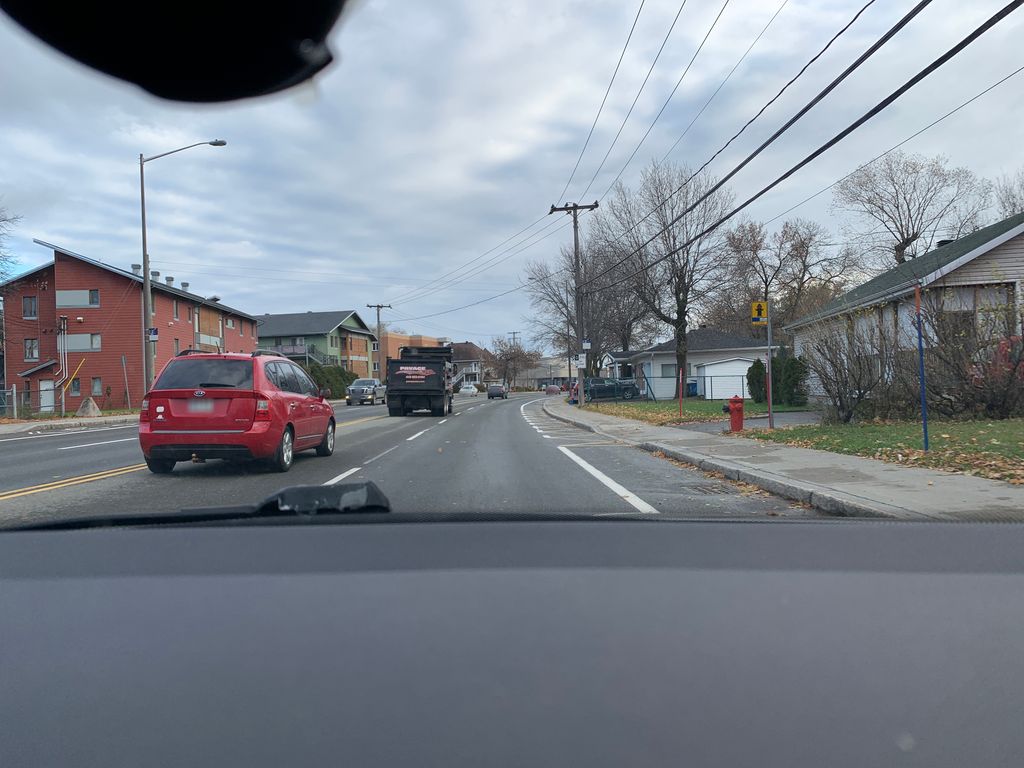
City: quebec_city